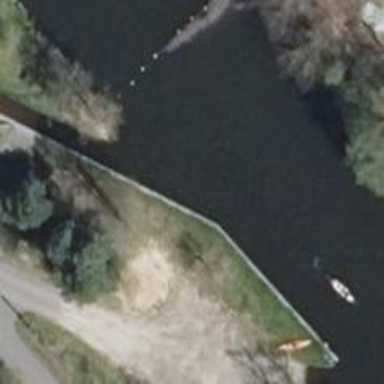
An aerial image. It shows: Slipway on leisure land.